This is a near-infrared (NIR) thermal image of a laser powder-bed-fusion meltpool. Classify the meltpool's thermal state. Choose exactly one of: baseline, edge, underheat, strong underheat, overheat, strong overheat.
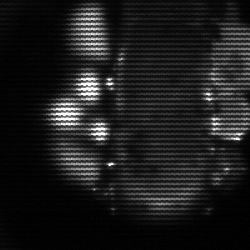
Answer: strong underheat